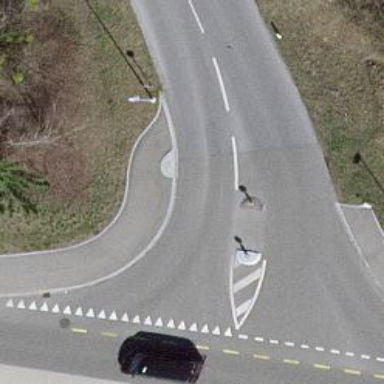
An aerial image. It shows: Unmarked road crossing.